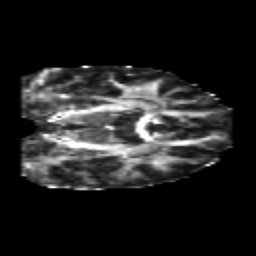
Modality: FA
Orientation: coronal
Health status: healthy
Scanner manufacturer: philips
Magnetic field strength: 3 T
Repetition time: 6.964 s
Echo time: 0.092 s